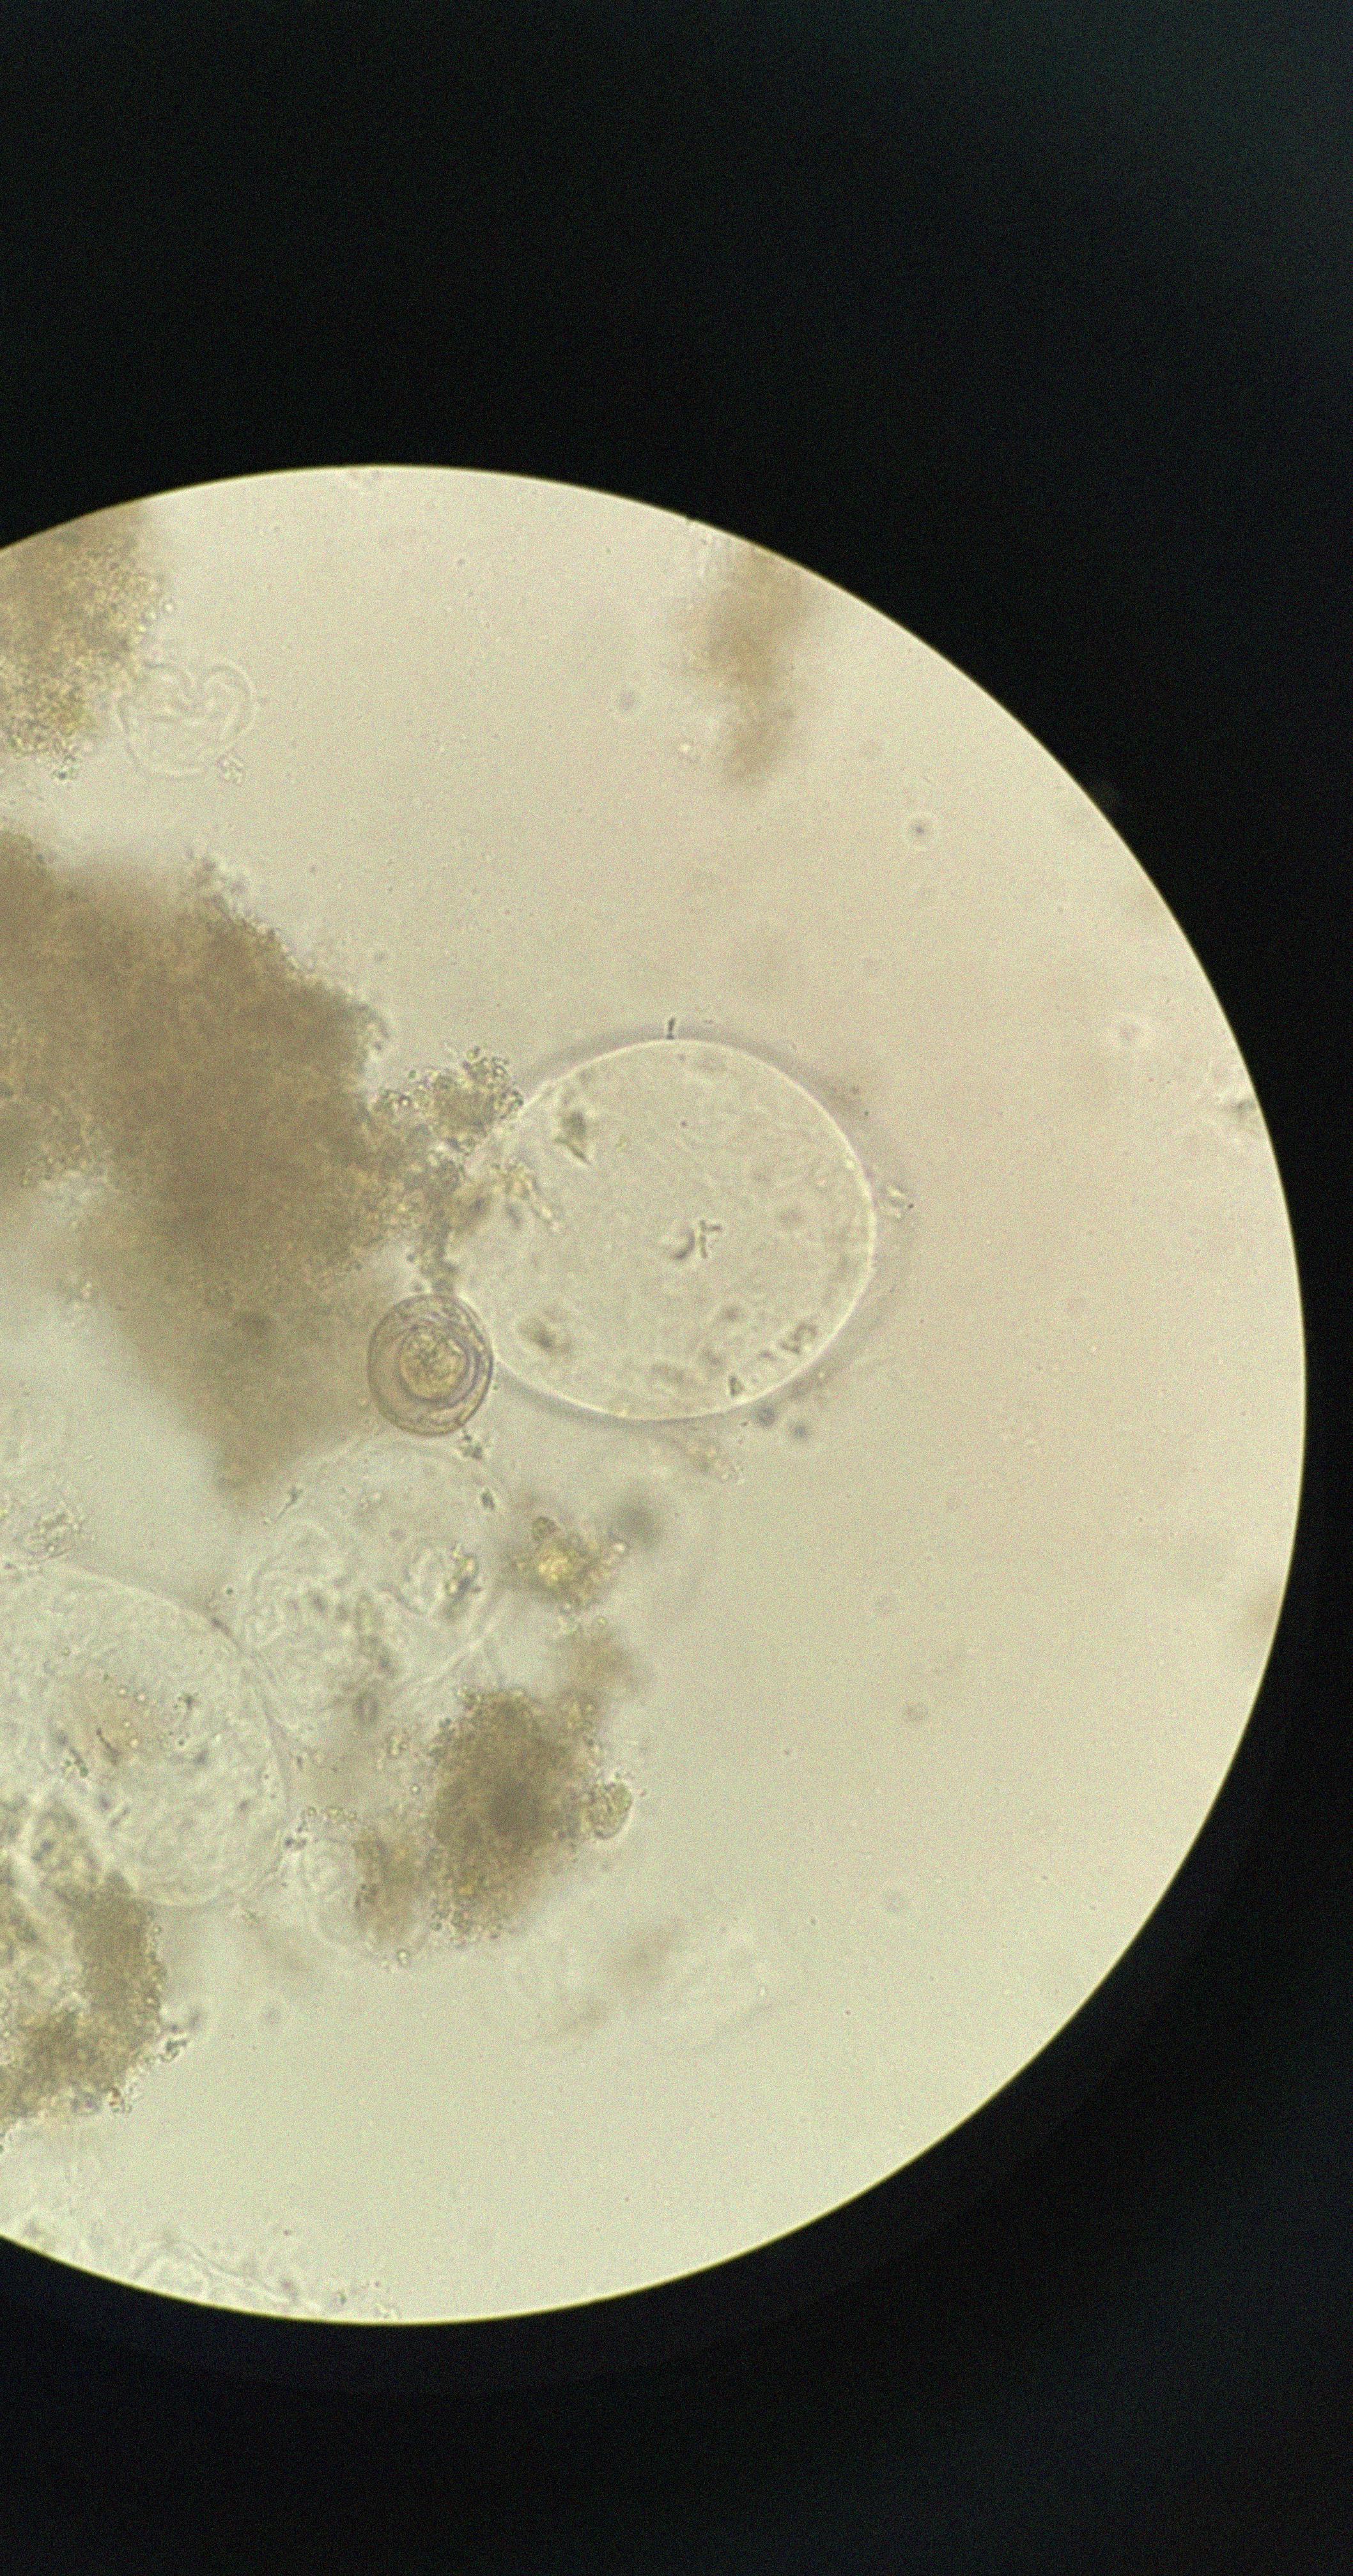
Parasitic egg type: Hymenolepis nana